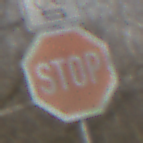
Verkehrszeichen: Stop
Zusatzzeichen oben: RichtungsangabeDurchPfeile9
Umgebung: Outdoor, Nature
Tageszeit: MorningAfternoon
Wetter: Clear
Licht: Natural
Jahreszeit: Winter
Kontrast: HighContrast